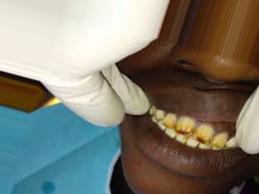
Condition: Tooth Discoloration